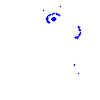
Particle: pion